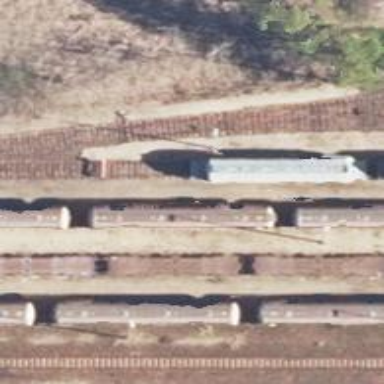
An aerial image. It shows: Railway yard.